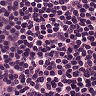
Metastatic tissue present: no